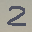
Label: 2